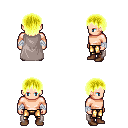
a pixel art fantasy rpg character, male body template, human, light skin, gray cape, gold greaves, gold plain hairstyle, white cloth bandages, brown shoes, four views (front, back, left, right), 2x2 character sprite sheet, small pixel art, hard edges, no anti-aliasing